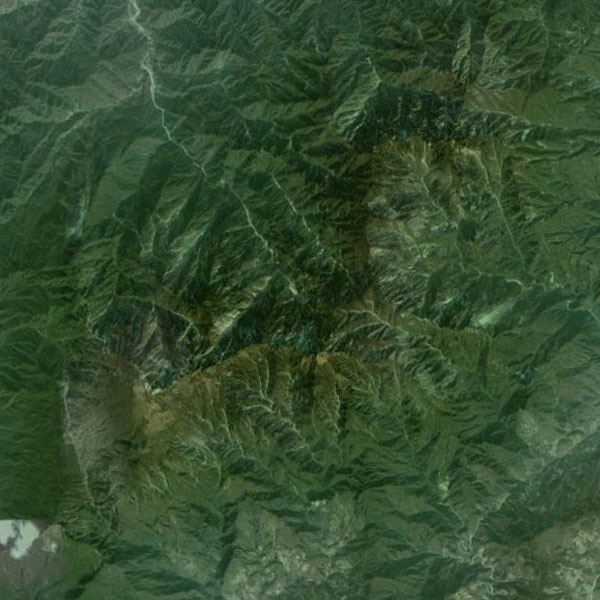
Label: Mountain